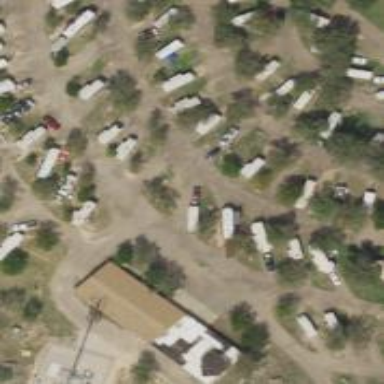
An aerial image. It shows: Caravan site for tourism.